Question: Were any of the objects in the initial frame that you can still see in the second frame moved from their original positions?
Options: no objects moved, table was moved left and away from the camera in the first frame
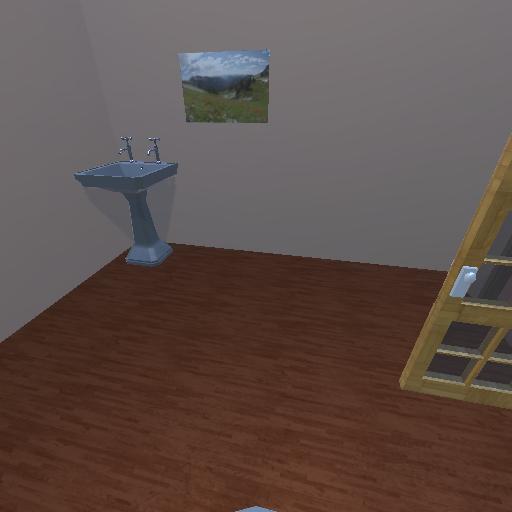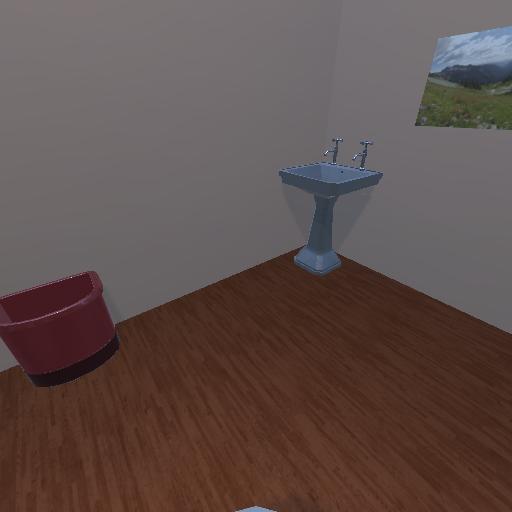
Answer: no objects moved